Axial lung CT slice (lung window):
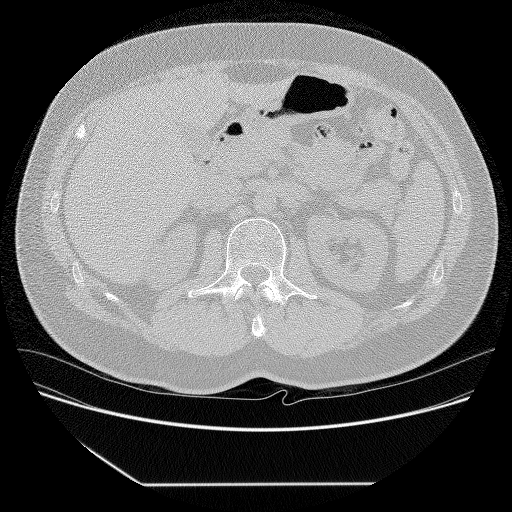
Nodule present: no